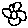
Label: flower